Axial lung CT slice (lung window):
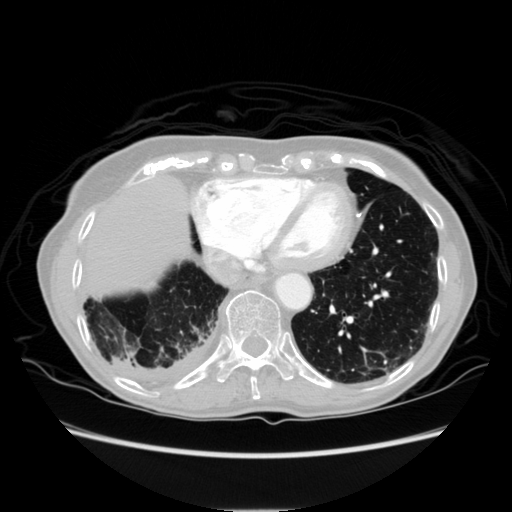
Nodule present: no